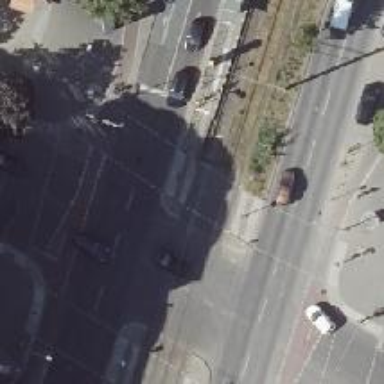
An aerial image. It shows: Road crossing with traffic signals.